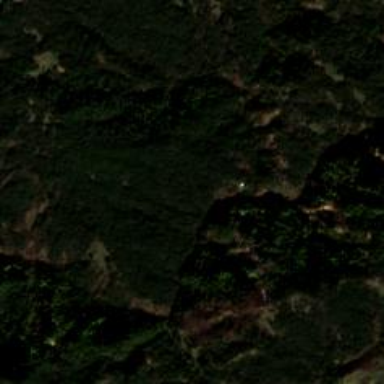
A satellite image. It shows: Forest area.